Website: lowes
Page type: review-order
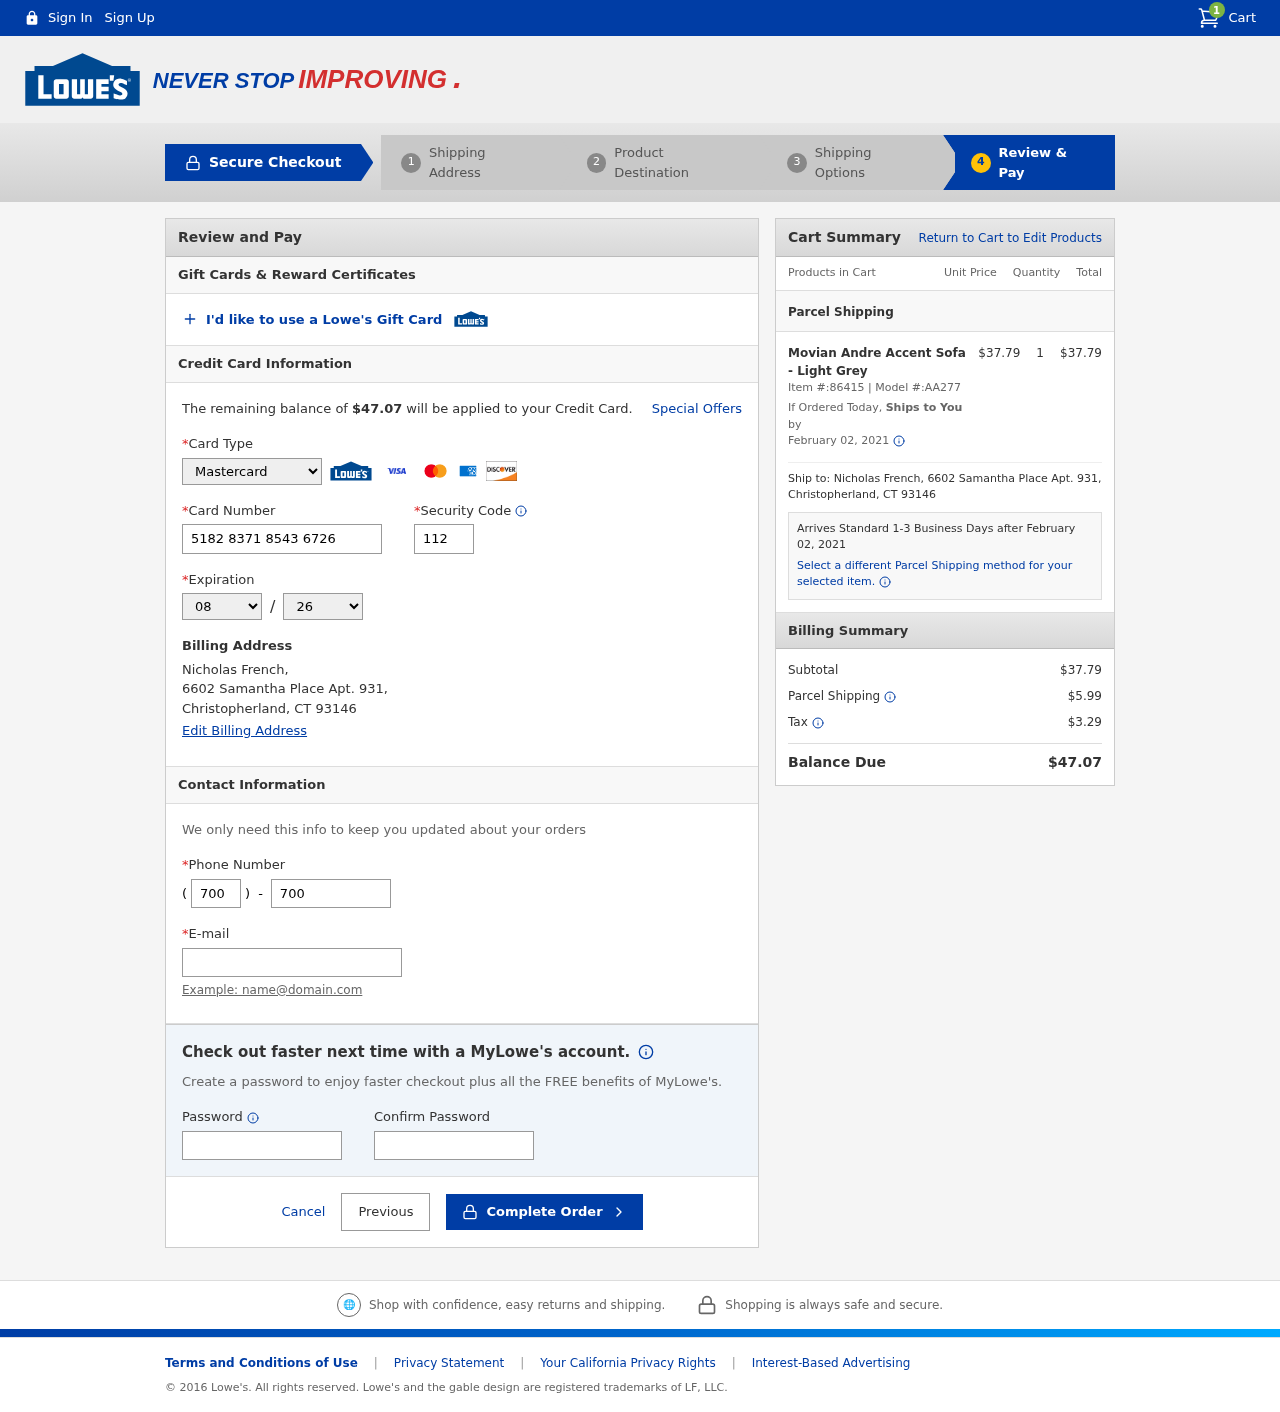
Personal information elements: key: PII_CARD_CVV
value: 112
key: PII_CARD_EXPIRY_MONTH
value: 08
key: PII_CARD_EXPIRY_YEAR
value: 26
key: PII_CARD_NUMBER
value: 5182 8371 8543 6726
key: PII_CARD_TYPE
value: Mastercard
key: PII_CITY
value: Christopherland
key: PII_EMAIL
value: nfrench@gmail.com
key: PII_FULLNAME
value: Nicholas French,
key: PII_PHONE
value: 7004573981
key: PII_PHONE_AREA
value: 700
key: PII_POSTCODE
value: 93146
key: PII_STATE_ABBR
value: CT
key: PII_STREET
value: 6602 Samantha Place Apt. 931
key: PII_STREET
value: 6602 Samantha Place Apt. 931,
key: PII_FULLNAME2
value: Nicholas French
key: PII_POSTCODE_FULL
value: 93146
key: PII_CITY_STATE
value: Christopherland, CT
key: PII_CITY_STATE_ZIP
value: Christopherland, CT 93146
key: PII_POSTCODE_NUMERIC
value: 93146
Product elements: key: PRODUCT1_NAME
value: Movian Andre Accent Sofa - Light Grey
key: PRODUCT1_PRICE
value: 37.79
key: PRODUCT1_QUANTITY
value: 1
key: PRODUCT1_ITEM_NUMBER
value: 86415
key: PRODUCT1_MODEL_NUMBER
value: AA277
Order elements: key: ORDER_NUM_ITEMS
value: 1
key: ORDER_TOTAL
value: $47.07
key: ORDER_SHIPPING_DATE
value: February 02, 2021
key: ORDER_SUBTOTAL
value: $37.79
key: ORDER_SHIPPING_DATE2
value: February 02, 2021
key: ORDER_SUBTOTAL2
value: $37.79
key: ORDER_SHIPPING_COST
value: $5.99
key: ORDER_TAX
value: $3.29